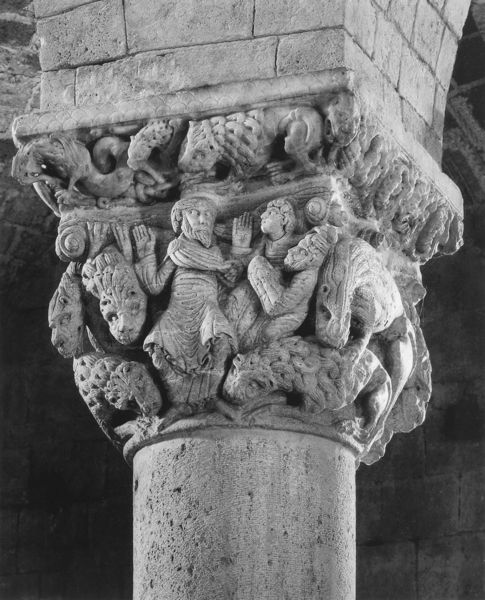
Titel: Kapitelle von S. Antimo
Standort: S. Antimo, S. Antimo (EU - I - Toskana)
Schlagwörter: hand, kopf, mann, vogel, weiß, frau, männer, schwarz, säule, halten, stein, tragen, hände, innenraum, vögel, kirche, figur, rund, relief, mauer, figuren, verzierung, plinthe, eckig, schwarzweiß, kapitell, skulpturen, löwen, quader, christus, jesus, jesus christus, mythologisch, romanik, segen, greif, predigt, löwe, inennraum, erlöser, romanisch, skultpur, mauerstein, segensgestus, würfelkapitell, bestien, mythisch, messias, gottessohn, heilge, orant, sohn gottes, christkind, relier, verzieung, figürliches kapitell, christkönig, heilland, erretter, jesus von nazaret, besteie